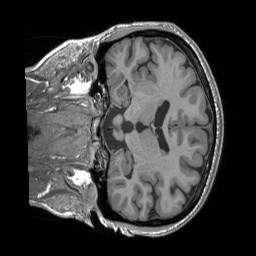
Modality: T1w
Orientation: coronal